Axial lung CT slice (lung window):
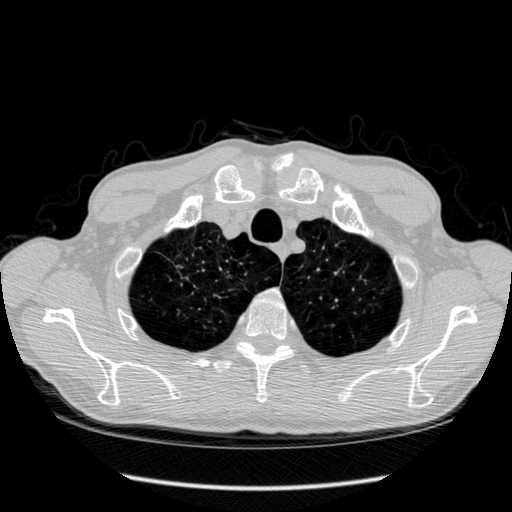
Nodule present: no